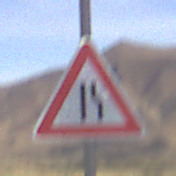
Verkehrszeichen: EinseitigVerengteFahrbahnRechts
Umgebung: Outdoor, Nature
Tageszeit: MorningAfternoon
Wetter: PartlyCloudy
Licht: Natural
Jahreszeit: NotSpecified
Kontrast: HighContrast